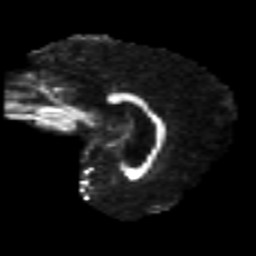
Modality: FA
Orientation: sagittal
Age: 41
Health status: ill
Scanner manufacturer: philips
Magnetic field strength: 3 T
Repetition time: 9 s
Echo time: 0.127 s